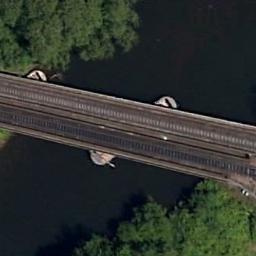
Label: bridge